Question: I am trying to get files from FTP, it always says no files retrieved,
here goes my code
'''
<target name="ftp">
<ftp action="get"
server="${myftpserver}"
userid="${username}"
password="${password}"
remotedir="a"
binary="no"
verbose="yes"
passive="yes">
<fileset dir="abc" includes="CatalogReferenceAttribute.java"/>
</ftp>
</target>
'''
Here i am trying to retrieve a .java file from FTP folder
> a
to my local folder
> abc
below is my ouput

Where i was wrong?
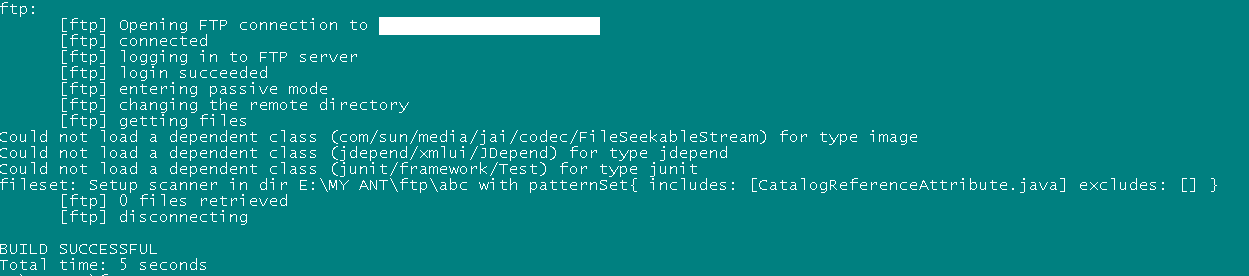
Answer: Did you put the dependency libraries into ANT's lib directory?
common-net.jar may not be enough... check this page:
<URL>